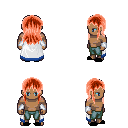
a pixel art fantasy rpg character, male body template, human, dark skin, white trimmed cape, teal pants, red unkempt hairstyle, white cloth bracers, black slippers, four views (front, back, left, right), 2x2 character sprite sheet, small pixel art, hard edges, no anti-aliasing